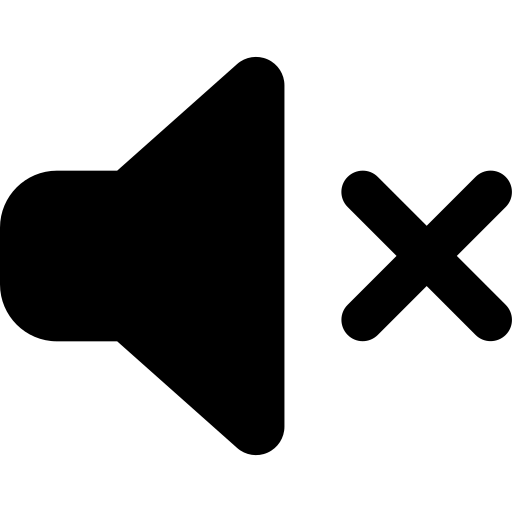
Tags: icon, FontAwesome, fa-icon, solid, volume, xmark